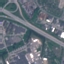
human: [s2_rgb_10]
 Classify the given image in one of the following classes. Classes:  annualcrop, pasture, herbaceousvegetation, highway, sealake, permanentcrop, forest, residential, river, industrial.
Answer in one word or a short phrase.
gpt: Highway